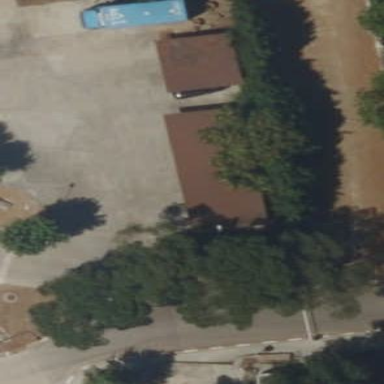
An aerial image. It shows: View of roof of building.